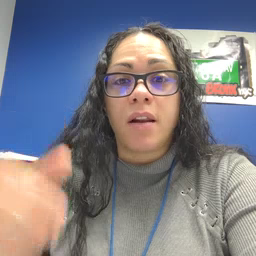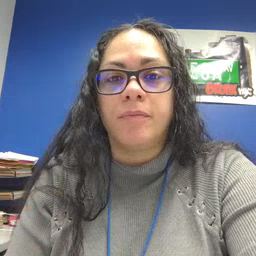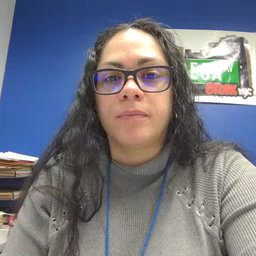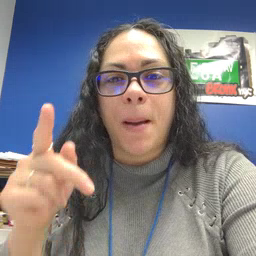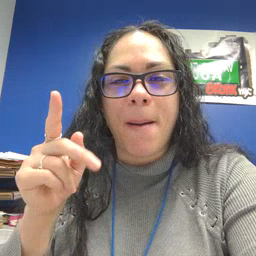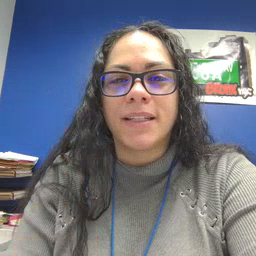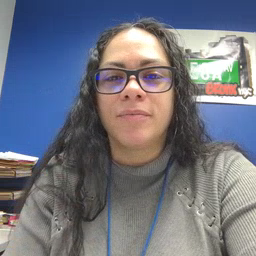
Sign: puppy